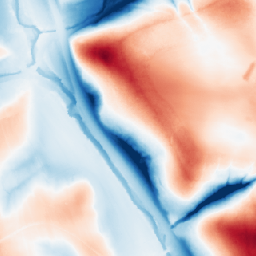
Category: edge_preserving
Decomposition family: guided
Decomposition parameters: radius: 32
eps: 1
Upsampling method: nearest
Upsampling parameters: scale: 8
Upsampling scale: 8